Interaction volume radius: 10 \u00c5
Interaction volume height: 35 \u00c5
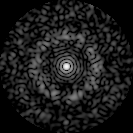
Disorder parameter: 0.837